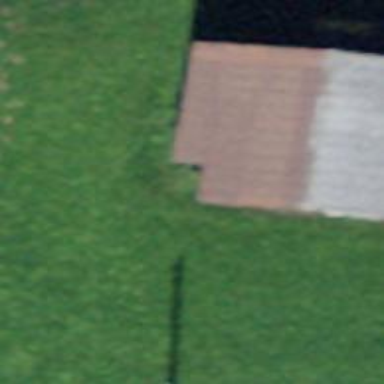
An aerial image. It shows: Rural barn.